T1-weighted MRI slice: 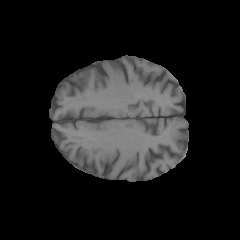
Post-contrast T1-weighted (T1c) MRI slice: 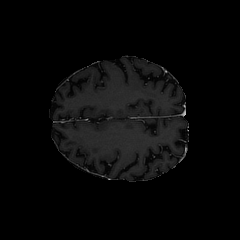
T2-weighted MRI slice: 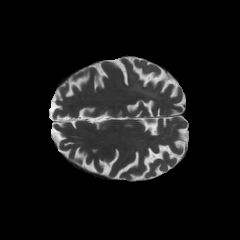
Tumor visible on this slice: yes